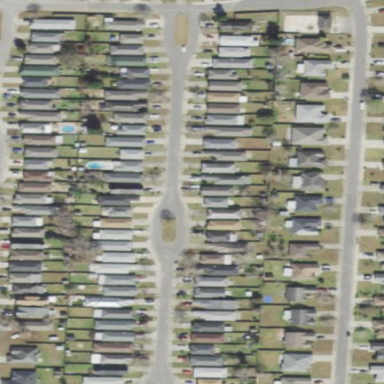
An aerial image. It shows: Residential area consisting of single-family homes.